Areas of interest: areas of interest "Fuxingying Tianfu Garden Residence Unit"
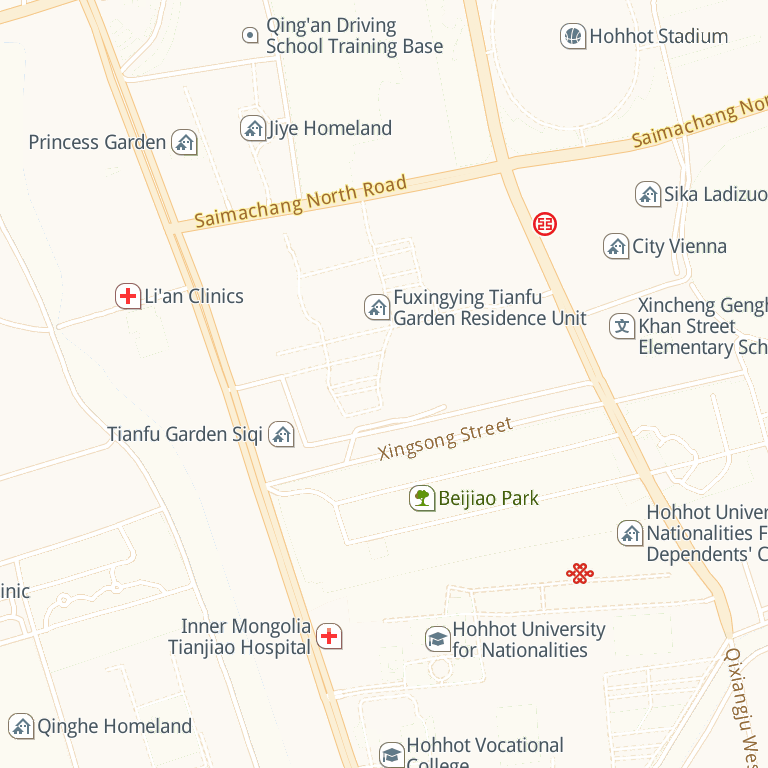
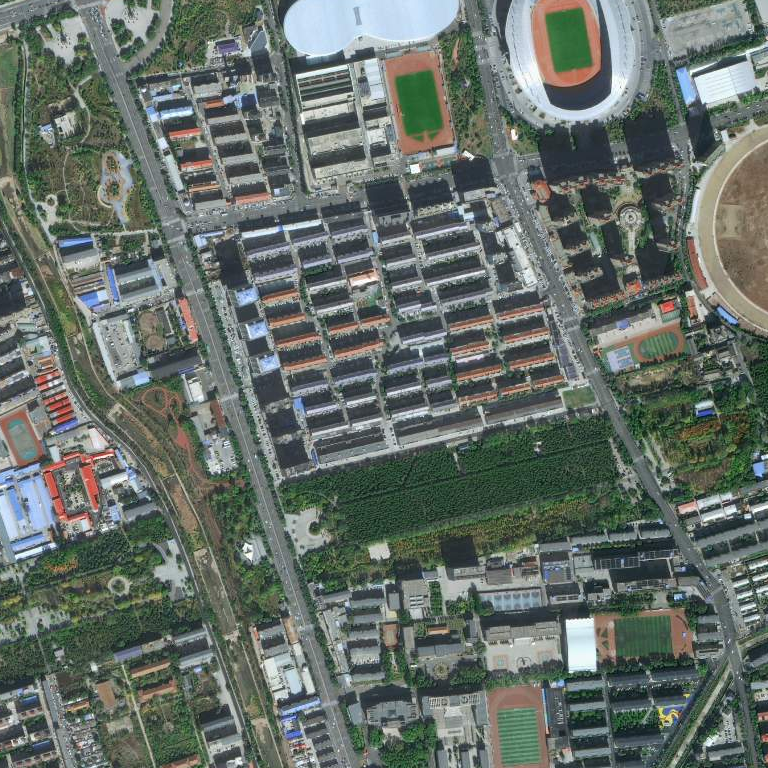